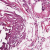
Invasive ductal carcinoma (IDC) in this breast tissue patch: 0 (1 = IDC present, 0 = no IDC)